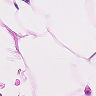
Metastatic tissue present: no